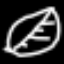
Label: leaf